Question: I have searched in toolbox and many post but don't know where to find this type of control to use on MFC:

Does such a control exist in MFC?
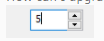
Answer: The control is known as a "Spin Control" in the Visual Studio Resource editor and they are normally associated with a "Buddy" edit control. You can set this in the "Behaviour" group of its "Properties" window - with "Auto Buddy" set to "True", it will associate with the 'nearest' edit control (actually, the previous control in the Z-order). You will probably also want to have "Set Buddy Integer" set to "True".
<URL>
There are numerous routines associated with such controls (such as those to set/get the range and position), and the behaviour is encapsulated in the 'CSpinButtonCtrl' class, for which there is a <URL>.
---
If you prefer to manually edit/create your resource scripts, then you'll need a control of the 'msctls_updown32' class, which should be added immediately following the buddy edit window, as in the following code excerpt:
'''
IDP_OPTMD DIALOGEX 0, 0, 262, 180
STYLE WS_CHILD | WS_VISIBLE | WS_DISABLED | WS_CAPTION
CAPTION L"Dilation/Skeletonisation"
FONT 10, P_GUIFONT
{
GROUPBOX L"Pixel Dilation Options", IDC_DILPG, 10, 6, 247, 99, BS_GROUPBOX | SS_NOTIFY
AUTOCHECKBOX L"Enable advanced options dialogue box?", IDC_DILEO, 17, 17, 160, 11, BS_AUTOCHECKBOX
LTEXT L"Cycles =", IDC_DCYCS|0x8000, 190, 18, 30, 11, SS_NOTIFY
EDITTEXT IDC_DCYCS, 221, 17, 28, 12, ES_CENTER | ES_NUMBER, WS_EX_CLIENTEDGE
CONTROL 1, IDC_DCYUD, L"msctls_updown32", UDS_SETBUDDYINT | UDS_ALIGNRIGHT | UDS_AUTOBUDDY |UDS_ARROWKEYS
| UDS_NOTHOUSANDS, 241, 17, 12, 10
//...
'''